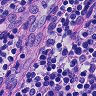
Metastatic tissue present: no